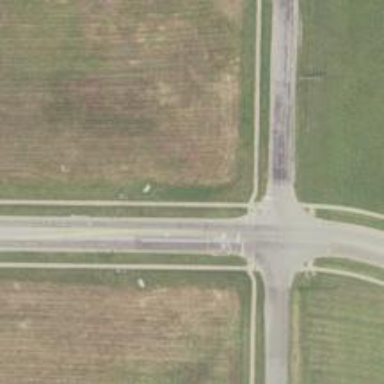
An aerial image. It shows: Uncontrolled road crossing with markings in the form of lines.